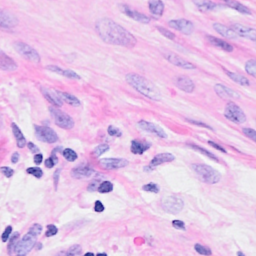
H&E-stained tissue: Breast